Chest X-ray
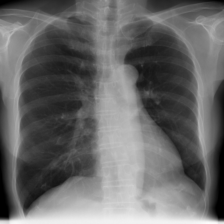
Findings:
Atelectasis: negative
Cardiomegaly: negative
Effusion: negative
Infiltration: negative
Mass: negative
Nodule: negative
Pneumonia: negative
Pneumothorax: negative
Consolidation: negative
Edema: negative
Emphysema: negative
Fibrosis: negative
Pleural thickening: negative
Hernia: negative